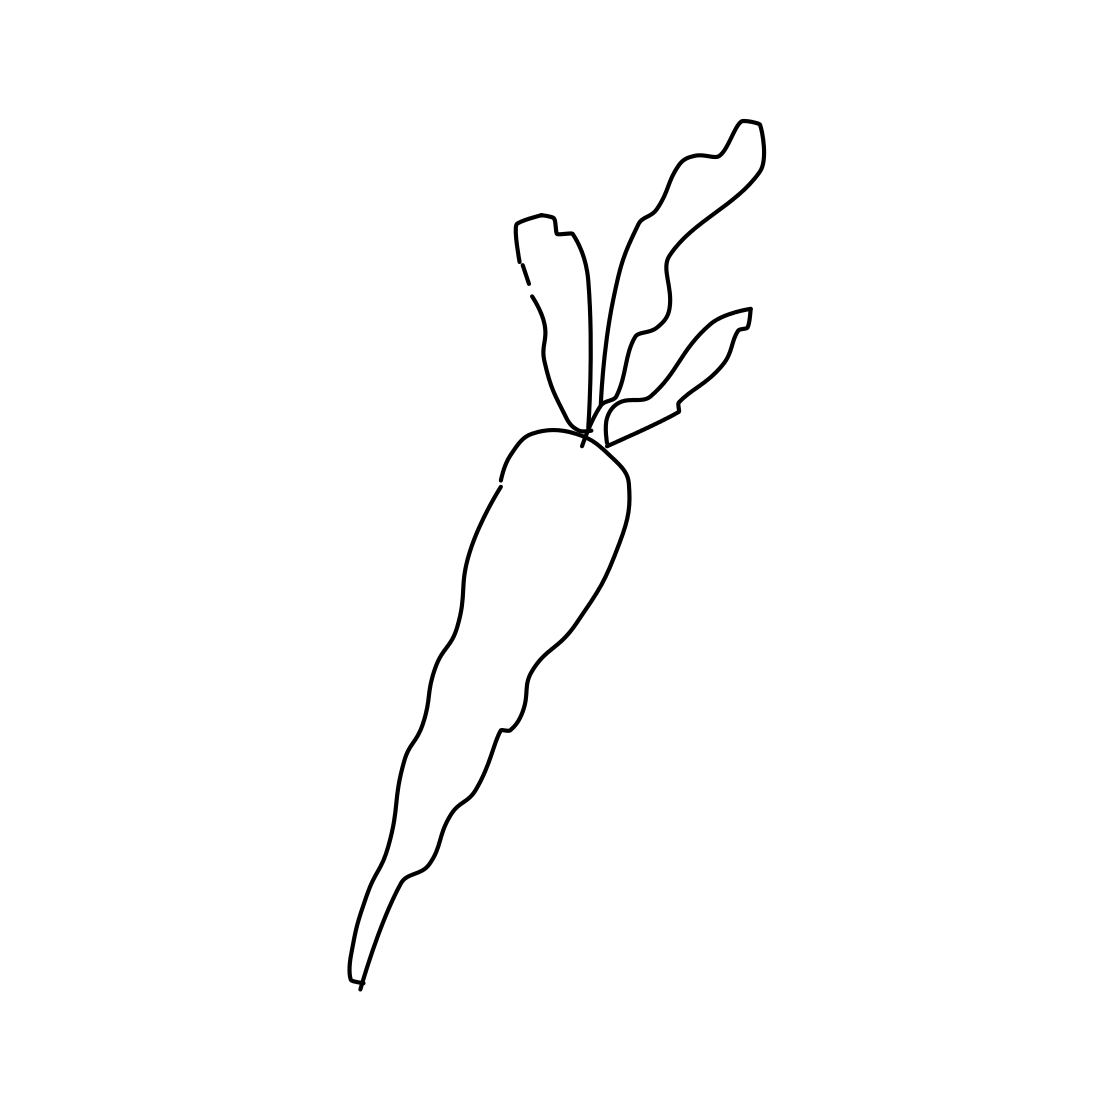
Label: carrot